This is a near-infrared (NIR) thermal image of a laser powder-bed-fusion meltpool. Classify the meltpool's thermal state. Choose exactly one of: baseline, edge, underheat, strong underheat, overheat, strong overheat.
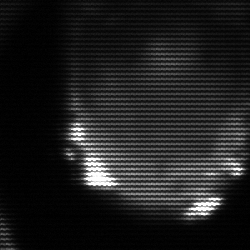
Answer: edge